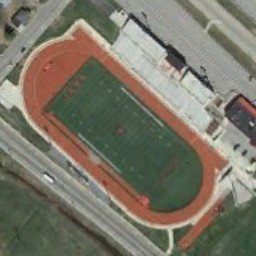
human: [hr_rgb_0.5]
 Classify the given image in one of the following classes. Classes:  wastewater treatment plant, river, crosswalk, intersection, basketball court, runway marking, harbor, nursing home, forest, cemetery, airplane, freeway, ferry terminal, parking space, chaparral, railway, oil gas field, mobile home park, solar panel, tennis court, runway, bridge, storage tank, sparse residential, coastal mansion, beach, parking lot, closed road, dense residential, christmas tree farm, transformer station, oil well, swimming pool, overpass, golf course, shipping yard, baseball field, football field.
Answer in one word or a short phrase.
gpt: football field